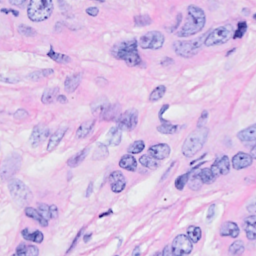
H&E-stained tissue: Breast